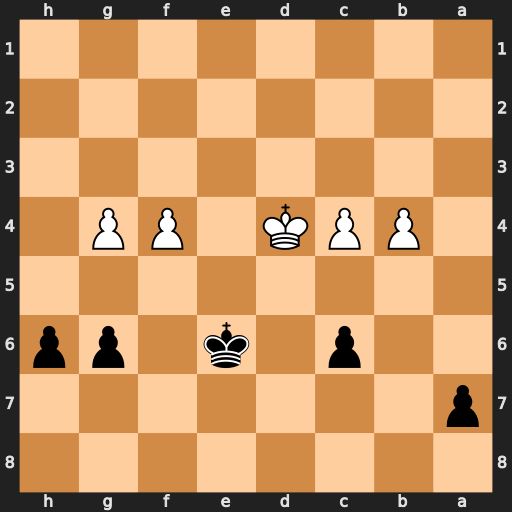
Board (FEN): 8/p7/2p1k1pp/8/1PPK1PP1/8/8/8
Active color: b
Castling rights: -
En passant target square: -
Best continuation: h5 f5+ Kf6 c5 a6 gxh5 gxh5